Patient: sex M, age 43
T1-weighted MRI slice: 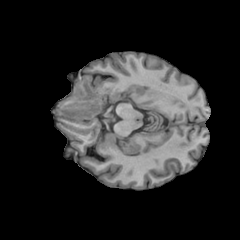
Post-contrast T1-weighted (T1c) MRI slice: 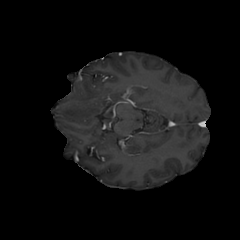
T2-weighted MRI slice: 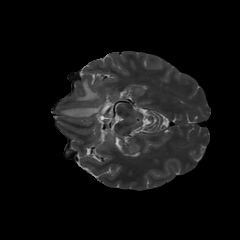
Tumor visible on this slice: yes
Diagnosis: Glioblastoma, IDH-wildtype
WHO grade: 4